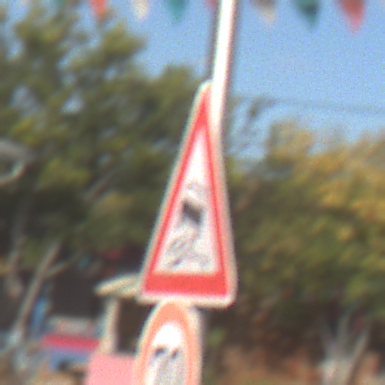
Verkehrszeichen: SchleuderOderRutschgefahr
Zusatzzeichen unten: Geschwindigkeit70
Umgebung: Outdoor, Special
Tageszeit: MorningAfternoon
Wetter: PartlyCloudy
Licht: Natural
Jahreszeit: NotSpecified
Kontrast: HighContrast